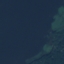
Land use / land cover class: SeaLake